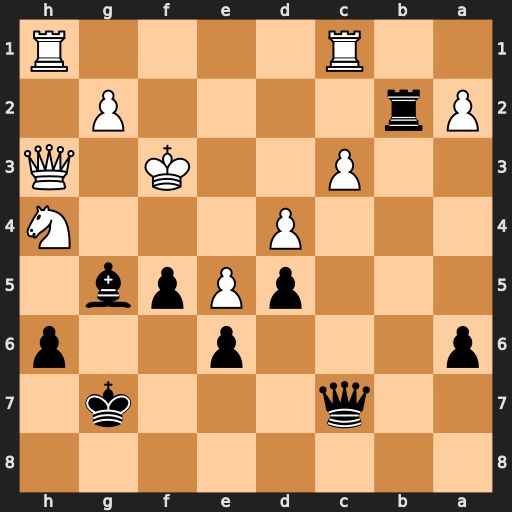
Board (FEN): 8/2q3k1/p3p2p/3pPpb1/3P3N/2P2K1Q/Pr4P1/2R4R
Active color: b
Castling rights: -
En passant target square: -
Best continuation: Qc4 Kg3 Qd3+ Kh2 Bf4+